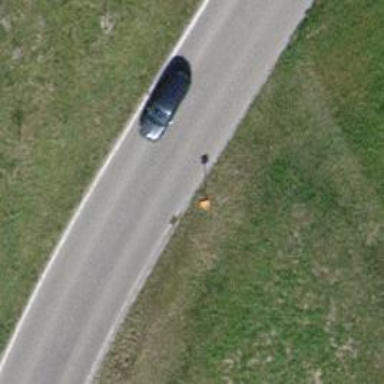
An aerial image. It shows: Pipeline marker.